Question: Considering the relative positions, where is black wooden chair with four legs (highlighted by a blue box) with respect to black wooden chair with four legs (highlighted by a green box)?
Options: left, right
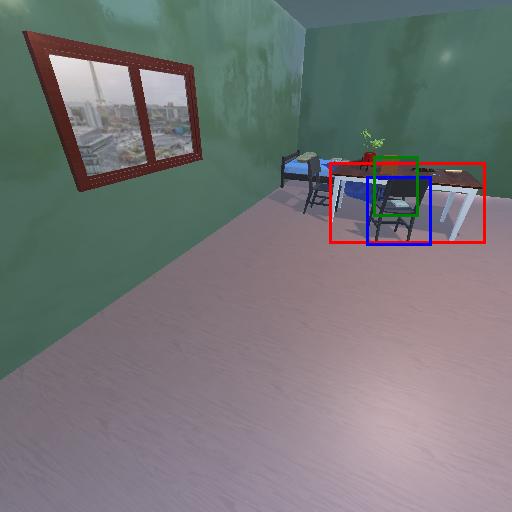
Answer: left